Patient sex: M
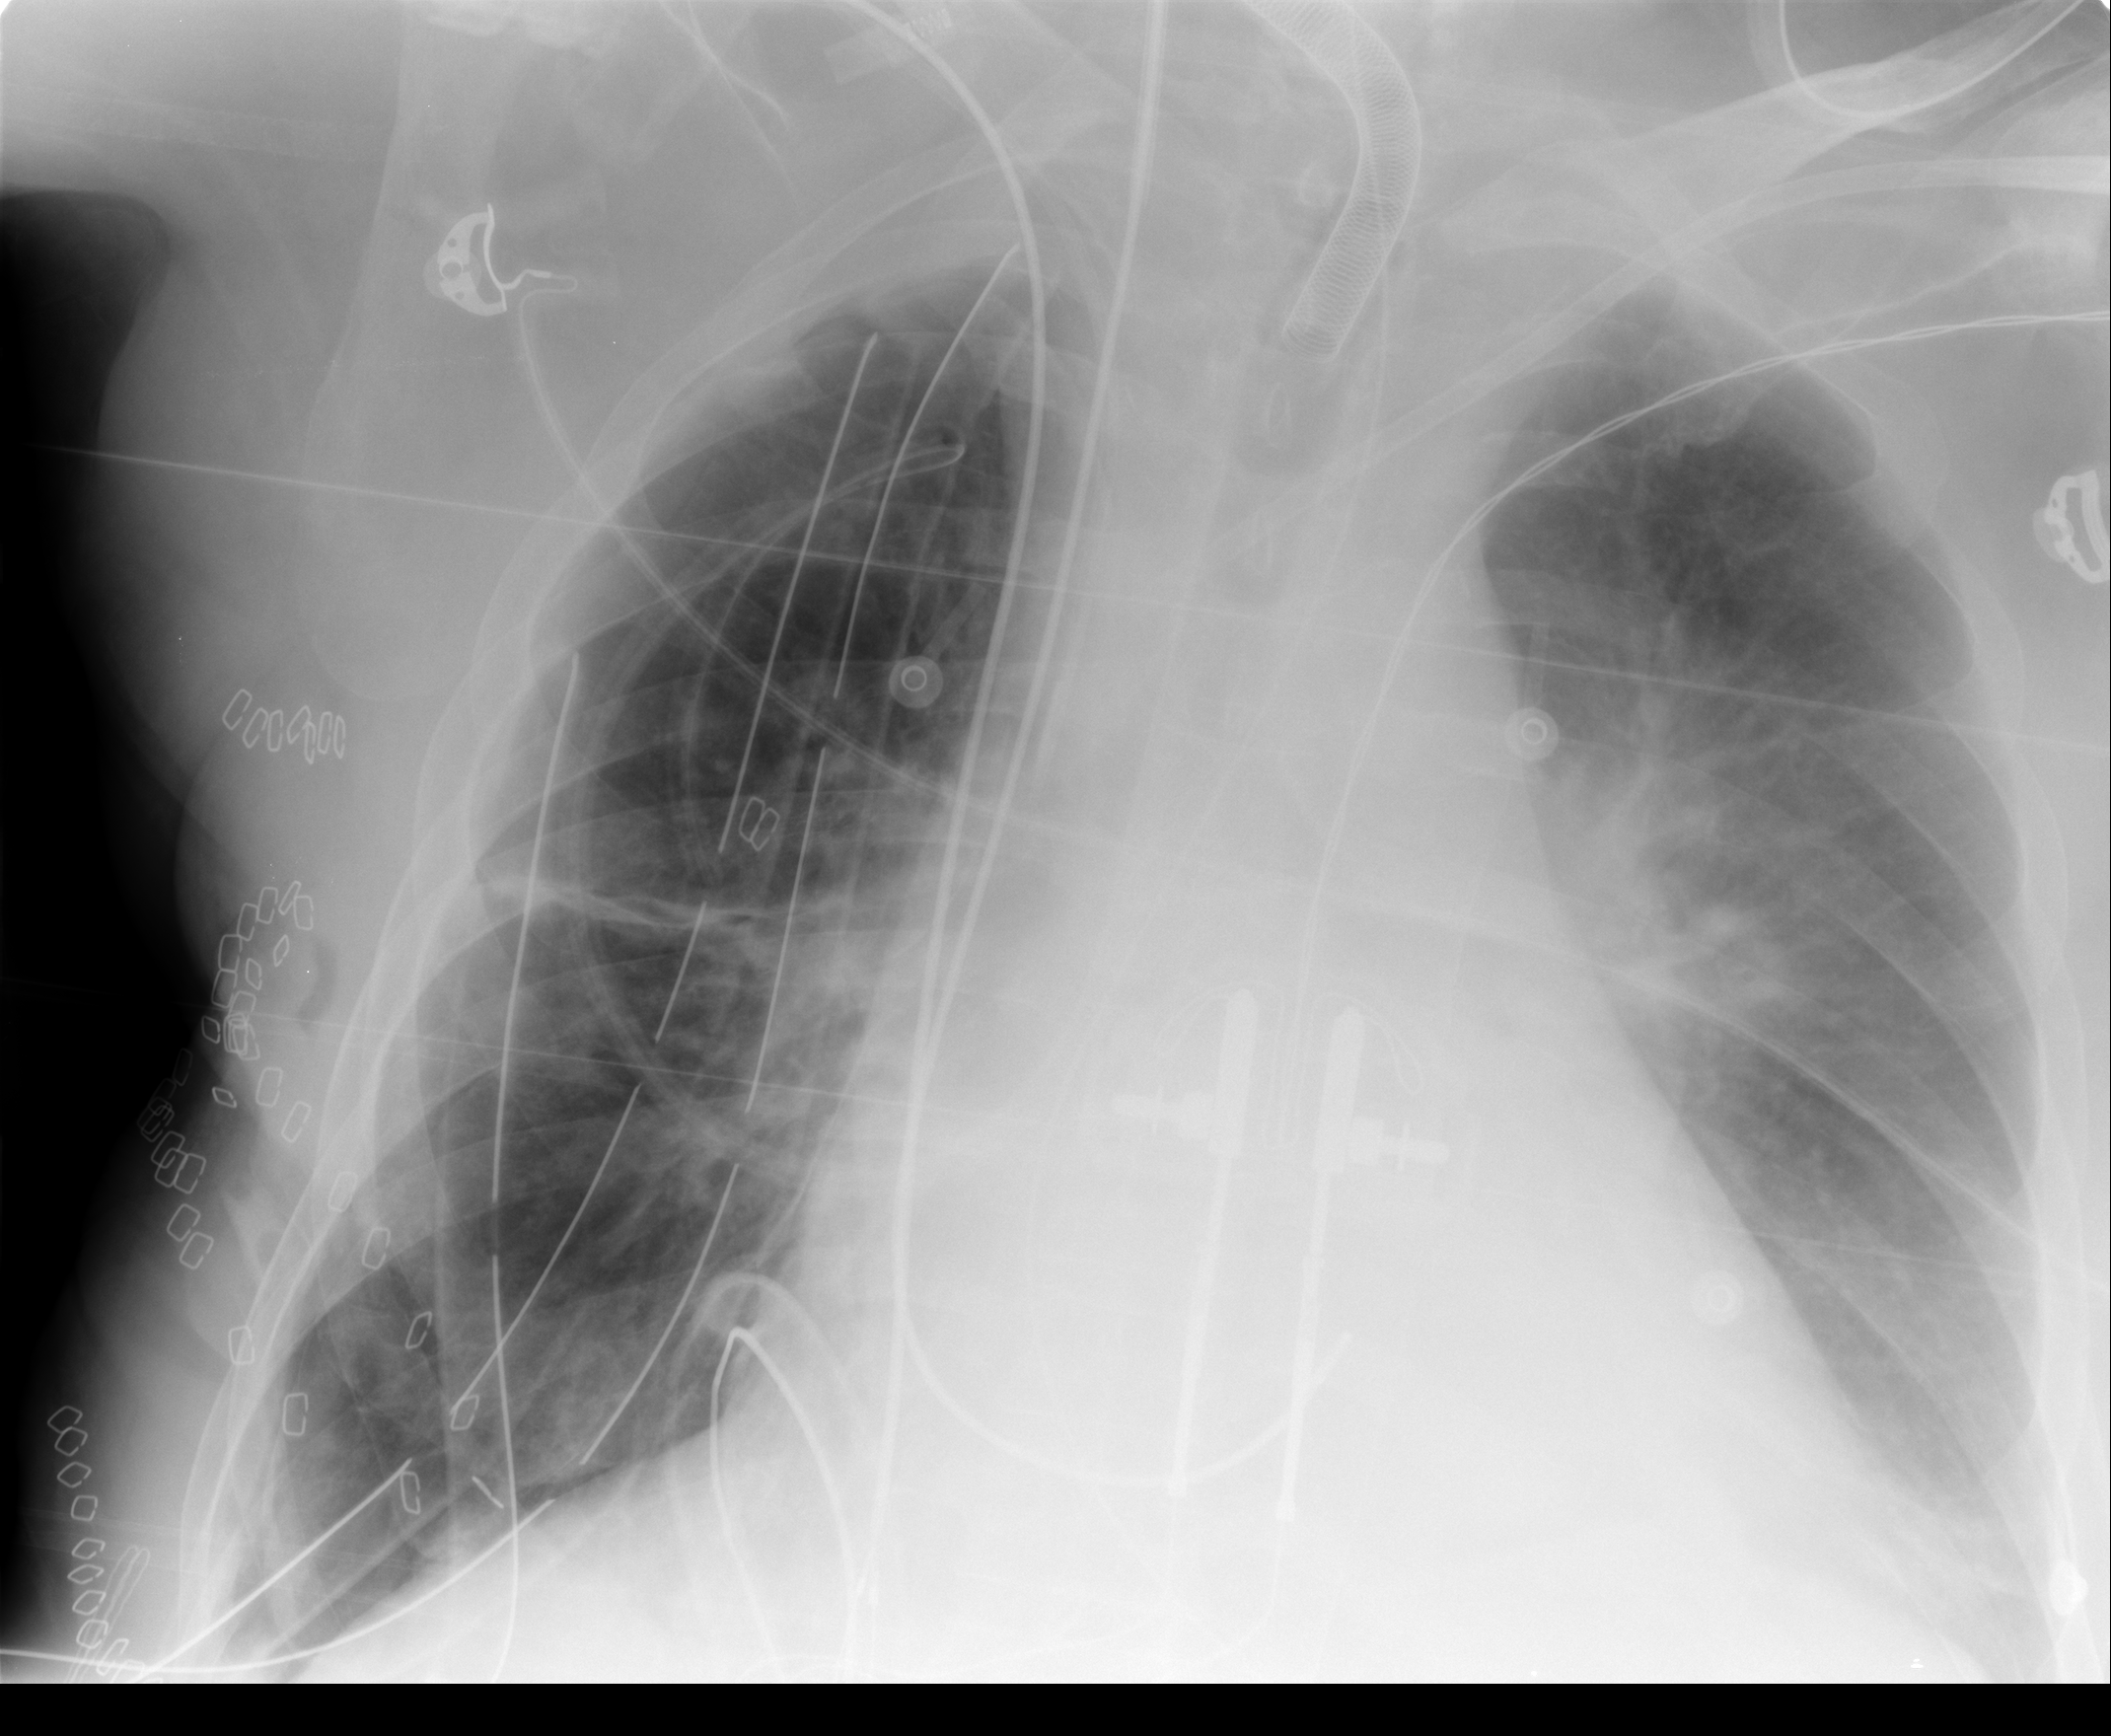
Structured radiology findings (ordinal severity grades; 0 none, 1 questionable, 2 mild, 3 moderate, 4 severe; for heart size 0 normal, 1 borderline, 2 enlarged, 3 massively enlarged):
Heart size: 2
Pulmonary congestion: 2
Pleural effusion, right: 0
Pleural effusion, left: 0
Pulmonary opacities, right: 1
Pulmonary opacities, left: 0
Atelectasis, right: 2
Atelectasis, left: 0